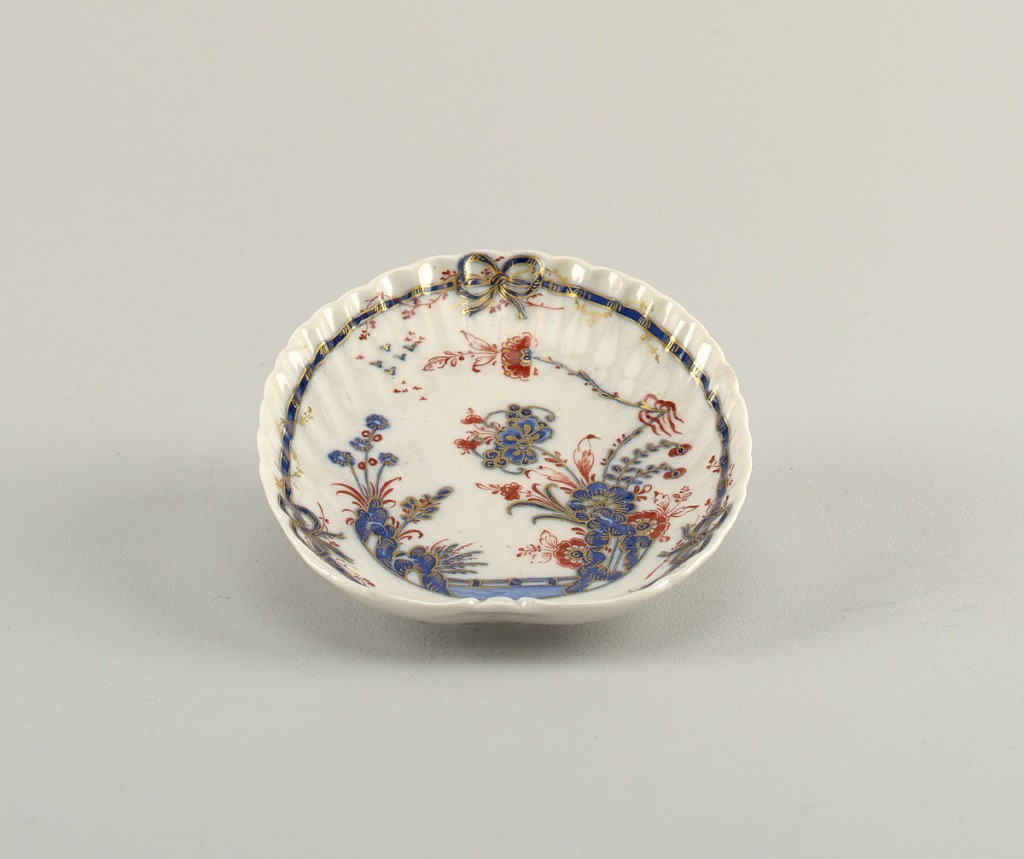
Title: Dish (One of Six)
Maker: Cozzi Porcelain Factory, Italian, 1763 – 1812
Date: ca. 1765
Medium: hard paste porcelain, vitreous enamel, gold
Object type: dish
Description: Scalloped shell form with Chinese-style decoration and bow knot.